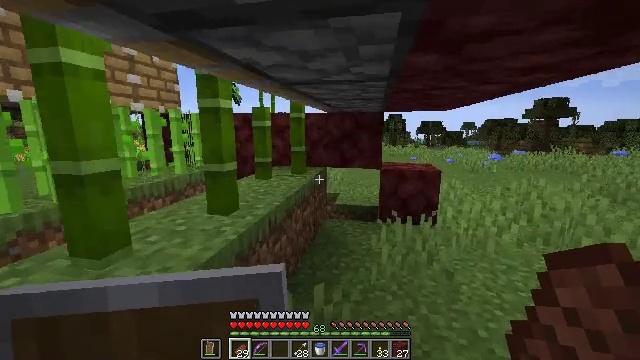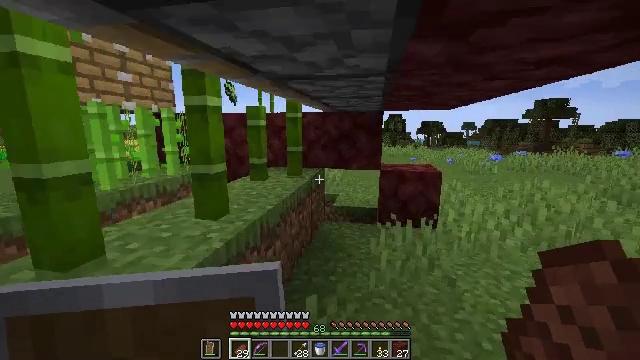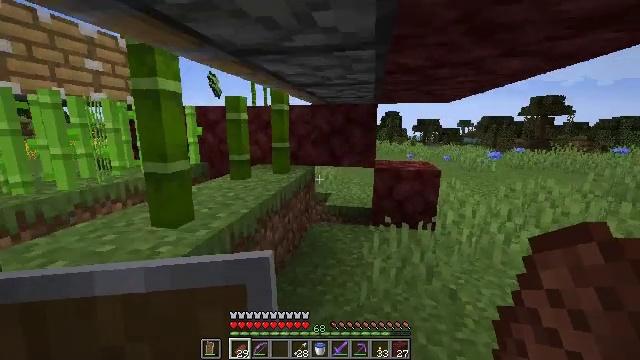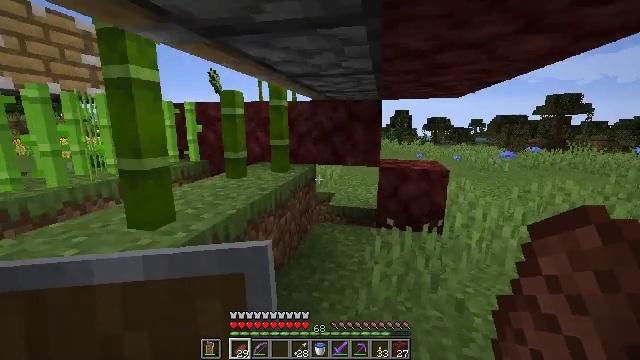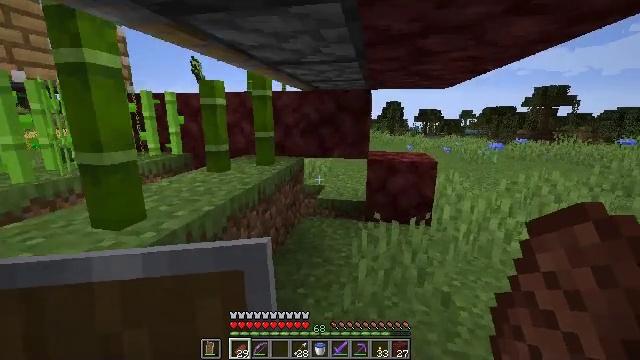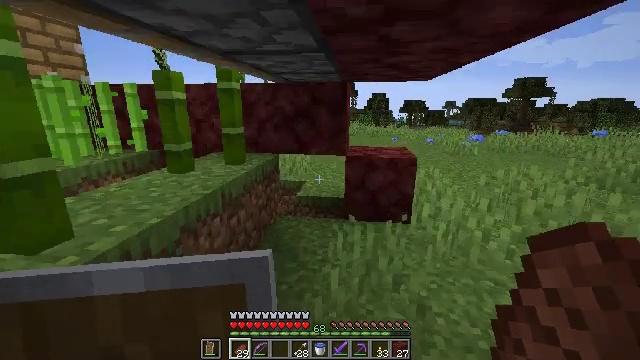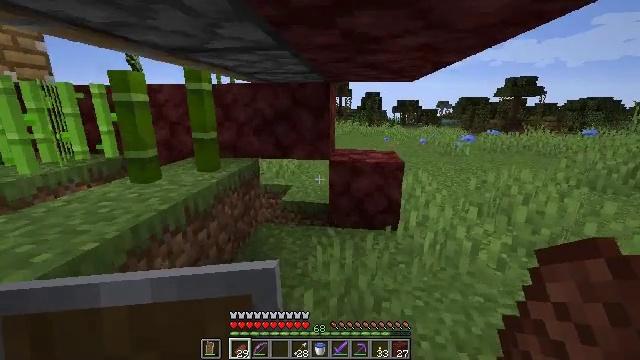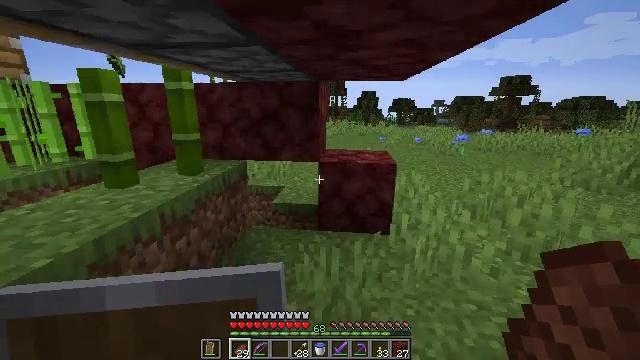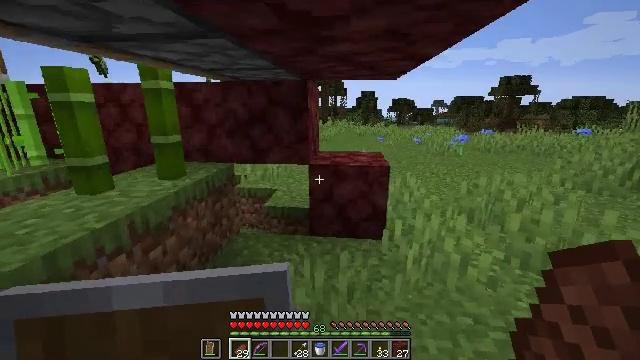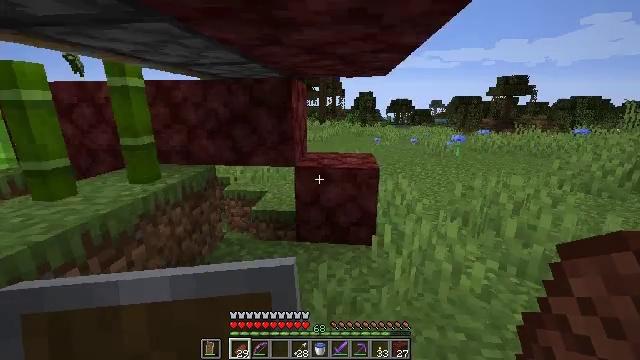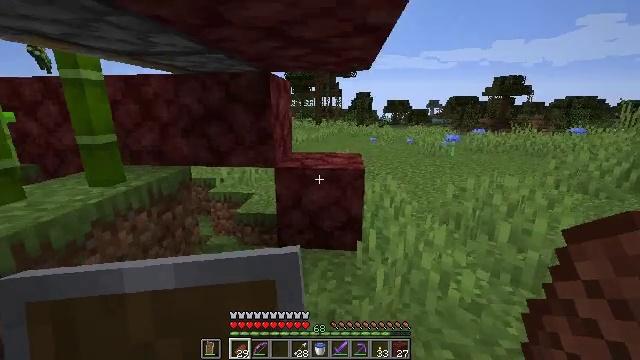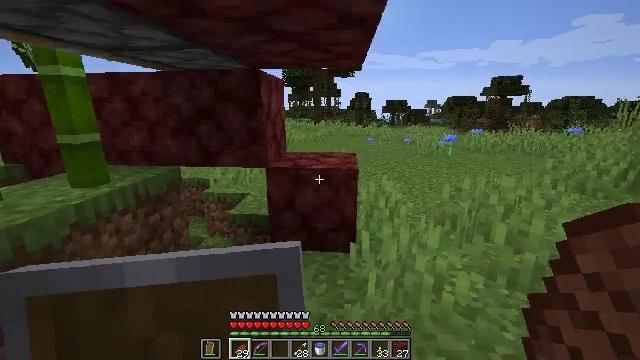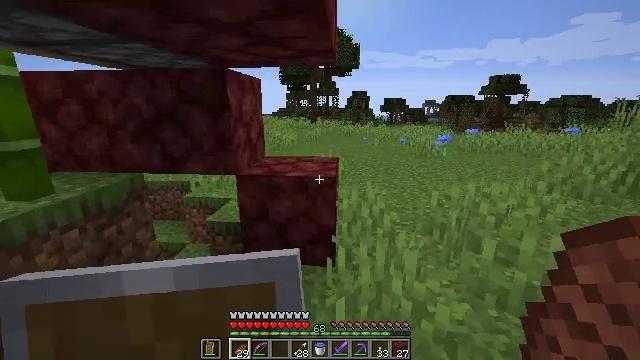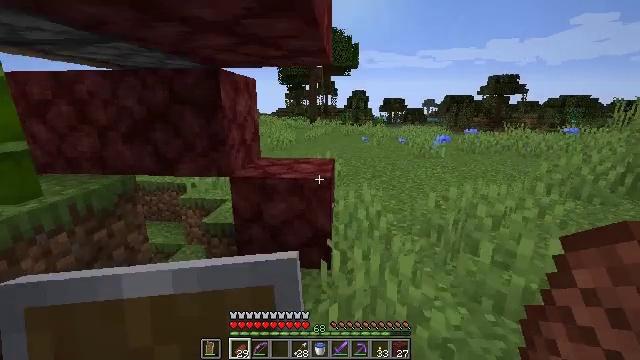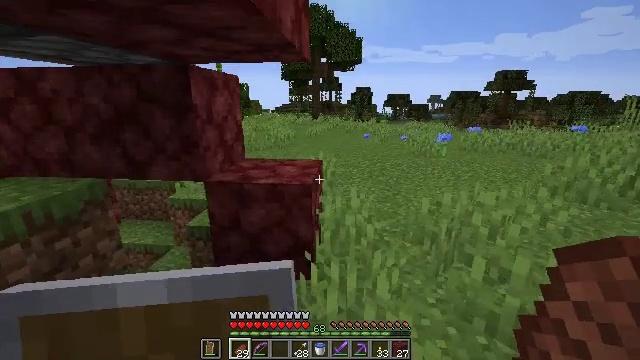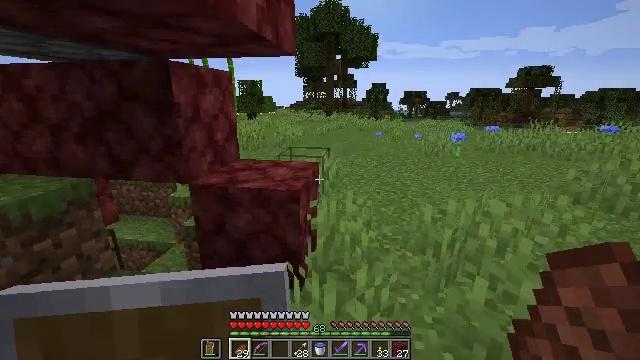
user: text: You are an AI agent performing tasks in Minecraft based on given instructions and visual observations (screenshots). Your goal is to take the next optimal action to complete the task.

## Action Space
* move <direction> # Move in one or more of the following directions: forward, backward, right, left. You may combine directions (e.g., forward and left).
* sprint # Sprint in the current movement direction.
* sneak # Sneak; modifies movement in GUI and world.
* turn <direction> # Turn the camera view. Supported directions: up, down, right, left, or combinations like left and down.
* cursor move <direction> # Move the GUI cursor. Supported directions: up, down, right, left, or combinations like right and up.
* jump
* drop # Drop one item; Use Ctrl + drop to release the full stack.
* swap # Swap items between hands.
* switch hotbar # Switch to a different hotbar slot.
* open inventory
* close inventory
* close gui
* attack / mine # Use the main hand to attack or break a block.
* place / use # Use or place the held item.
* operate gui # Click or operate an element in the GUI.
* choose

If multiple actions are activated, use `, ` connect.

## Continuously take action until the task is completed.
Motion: motion action
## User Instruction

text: Gather a pumpkin block.
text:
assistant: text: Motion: move forward
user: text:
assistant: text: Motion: move forward and move right
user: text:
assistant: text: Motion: move forward and move right, turn left
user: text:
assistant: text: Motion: move forward and move right, turn right and down
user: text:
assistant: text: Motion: move forward and move right, turn right and down
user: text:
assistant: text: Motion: move forward and move right, turn right
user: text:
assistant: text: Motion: move forward and move right
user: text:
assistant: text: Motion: move forward and move right
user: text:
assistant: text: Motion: move forward and move right
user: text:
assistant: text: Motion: move forward and move right
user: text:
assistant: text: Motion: move forward and move right
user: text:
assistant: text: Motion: move forward and move right
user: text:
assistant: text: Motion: move forward and move right
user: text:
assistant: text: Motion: move forward and move right
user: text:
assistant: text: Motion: move forward and move right, turn left
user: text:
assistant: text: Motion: move forward and move right, turn left and down
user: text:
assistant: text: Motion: move forward and move right, turn left
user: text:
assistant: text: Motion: move forward and move right, turn left
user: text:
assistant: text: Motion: move forward and move right, turn left
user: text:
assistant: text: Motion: move forward and move right, turn left
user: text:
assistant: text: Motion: move forward and move right, turn left
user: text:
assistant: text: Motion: move forward and move right, turn left
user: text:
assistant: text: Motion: move forward and move right, turn left
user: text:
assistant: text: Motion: move forward and move right, turn left
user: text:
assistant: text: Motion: move forward and move right, turn left
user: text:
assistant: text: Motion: move forward and move right, turn left
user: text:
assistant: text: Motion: move forward and move right, turn left
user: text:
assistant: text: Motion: move forward and move right, turn left
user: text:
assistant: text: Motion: move forward and move right, turn left and down
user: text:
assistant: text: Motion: move forward and move right, turn left